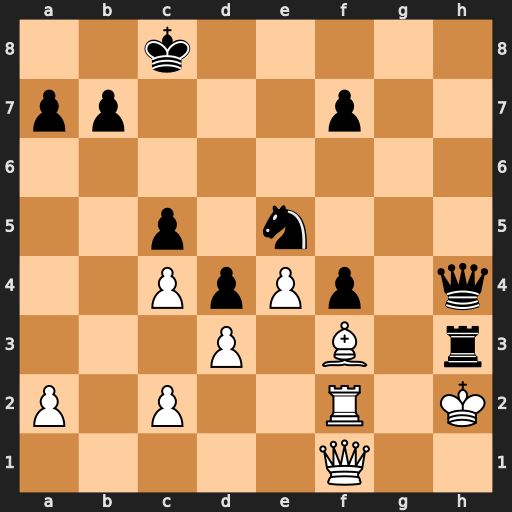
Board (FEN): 2k5/pp3p2/8/2p1n3/2PpPp1q/3P1B1r/P1P2R1K/5Q2
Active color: w
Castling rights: -
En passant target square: -
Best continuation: Qxh3+ Qxh3+ Kxh3